Question: I am trying to copy a text from a range, but if someone press "ESC" or anything else, this information is lost.
I copy with this macro:
'''
Sub Copiar_Reposta()
With Application
.ScreenUpdating = False
End With
Planilha1.Select
Range("A45").Select
Application.CutCopyMode = False
Application.Wait (Now() + TimeValue("00:00:01"))
Application.SendKeys "{F2}", True
Application.SendKeys "+{HOME}", True
Application.SendKeys "^C", True
Application.SendKeys "{ESC}", True
Planilha3.Select
With Application
.ScreenUpdating = True
End With
End Sub
'''
Immediately the "NUM LOCK" turns off, and after trying to fix it, this macro stopped working as well.
Is there a way to copy the information from a cell without losing it after?
Or, is there a way to fix my macro that stopped working suddenly.
Copy like this:

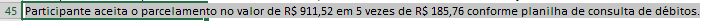
Answer: Just to mark the question as answered, I solved the problem with the help from @Marcucciboy2, using this link <URL> to copy information to my clipboard, when I searched the problem is a bug that occurs when "File Explorer" is open, I closed and it worked. But I'm not using this function anymore.